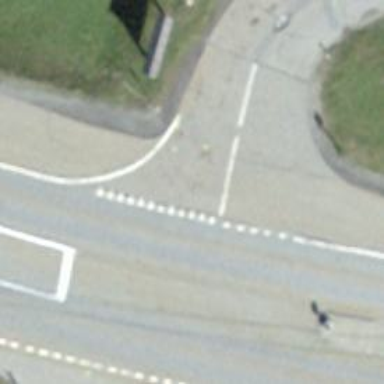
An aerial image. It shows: Road with "give way" sign.